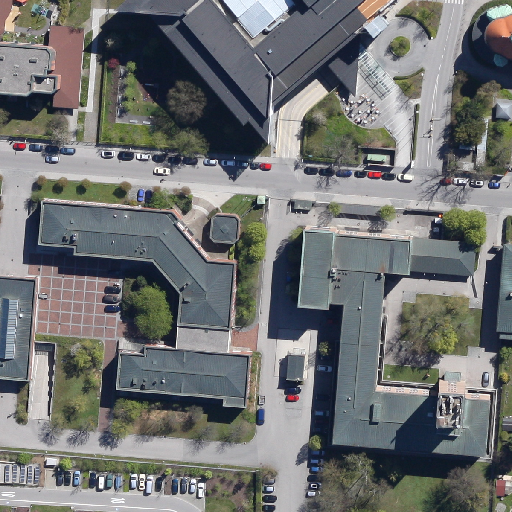
Referring expression: vehicle